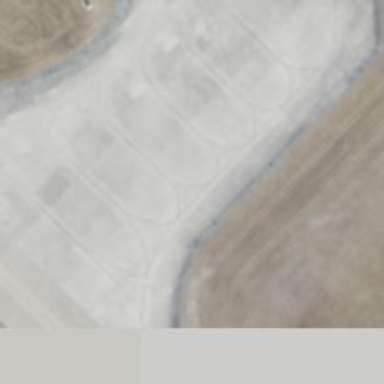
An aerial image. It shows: Asphalt taxiway in the airport.